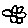
Label: flower